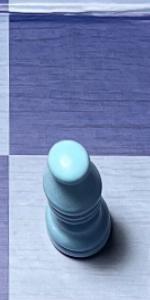
Label: Bishop_White